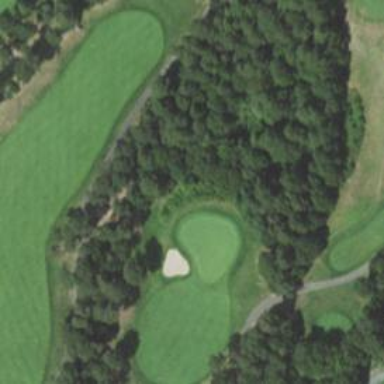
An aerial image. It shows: Golf hole.